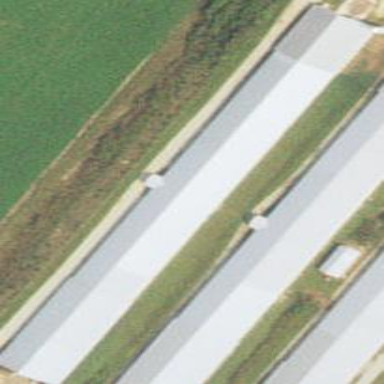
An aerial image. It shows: Farm auxiliary building.